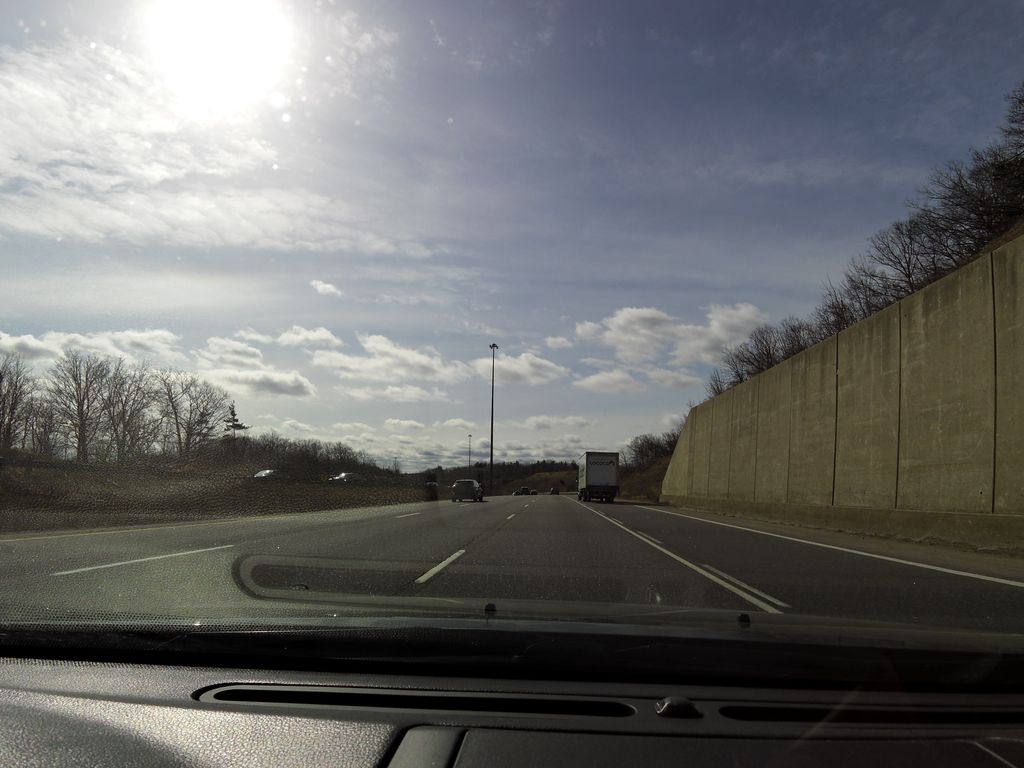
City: hamilton